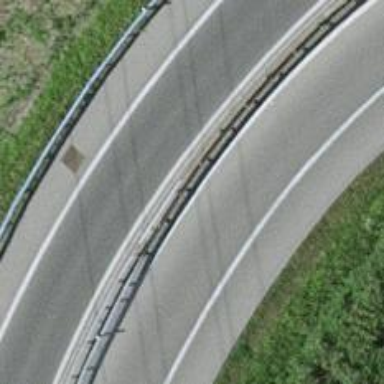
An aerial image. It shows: Asphalt motorway link.